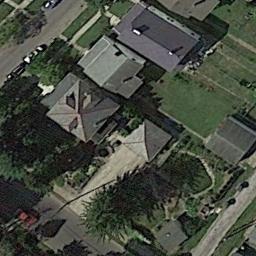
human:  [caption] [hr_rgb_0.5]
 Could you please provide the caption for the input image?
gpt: There are many buildings of different shapes and sizes in medium residential area .

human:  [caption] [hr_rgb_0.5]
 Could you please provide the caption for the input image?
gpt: The medium residential is on the grass next to the road .

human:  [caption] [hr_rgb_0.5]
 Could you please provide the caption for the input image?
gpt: The medium residential area with some houses and trees on the grass is surrounded by roads .

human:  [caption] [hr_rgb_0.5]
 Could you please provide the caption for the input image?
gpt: The houses in the medium-sized residential area are arranged irregularly .

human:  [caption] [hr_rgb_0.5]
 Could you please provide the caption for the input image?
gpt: There are some buildings on green lawns on the medium residential area .